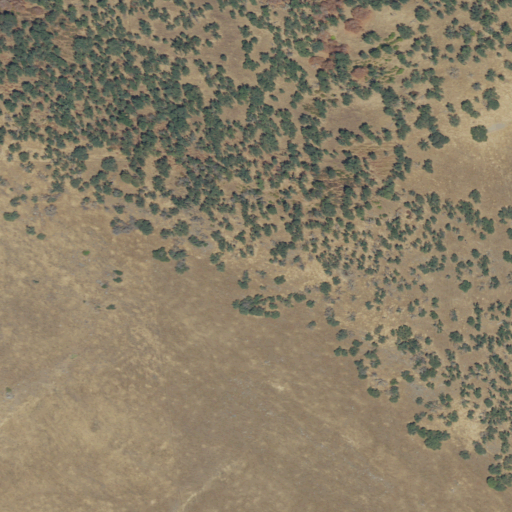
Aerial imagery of mountain in California named Goldstein Peak containing grassland and shrub